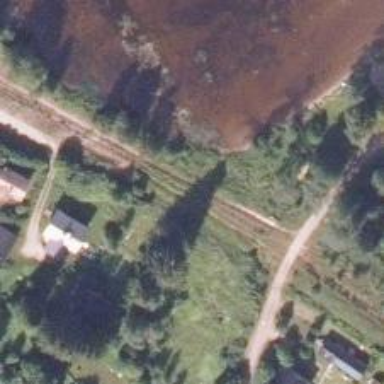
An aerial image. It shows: Abandoned railway.